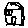
Label: house